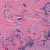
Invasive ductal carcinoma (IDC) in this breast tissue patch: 1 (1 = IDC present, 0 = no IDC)